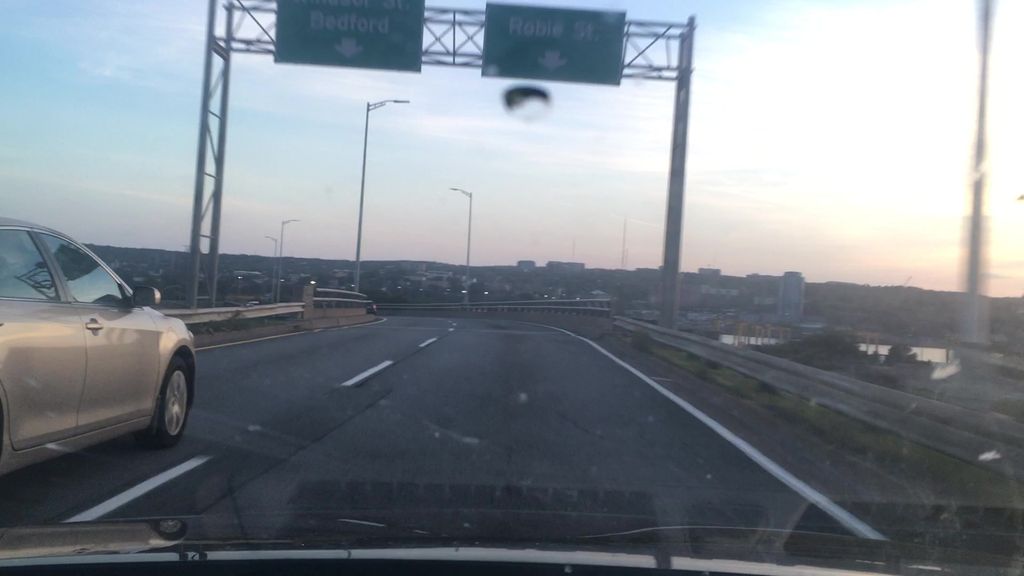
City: halifax